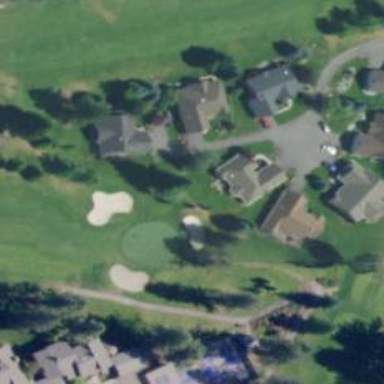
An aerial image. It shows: View of golf hole.